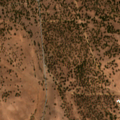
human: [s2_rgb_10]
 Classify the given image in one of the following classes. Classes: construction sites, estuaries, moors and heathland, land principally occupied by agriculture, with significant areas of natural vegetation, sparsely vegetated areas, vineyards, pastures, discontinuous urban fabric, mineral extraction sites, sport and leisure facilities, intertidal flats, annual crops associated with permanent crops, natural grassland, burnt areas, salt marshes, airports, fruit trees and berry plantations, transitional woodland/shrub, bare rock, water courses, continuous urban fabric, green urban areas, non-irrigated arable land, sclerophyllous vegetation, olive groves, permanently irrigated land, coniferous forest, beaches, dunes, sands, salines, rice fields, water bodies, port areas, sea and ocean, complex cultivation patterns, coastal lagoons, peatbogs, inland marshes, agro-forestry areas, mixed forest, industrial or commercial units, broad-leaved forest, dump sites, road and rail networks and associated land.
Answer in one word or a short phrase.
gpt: pastures, agro-forestry areas